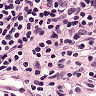
Metastatic tissue present: yes